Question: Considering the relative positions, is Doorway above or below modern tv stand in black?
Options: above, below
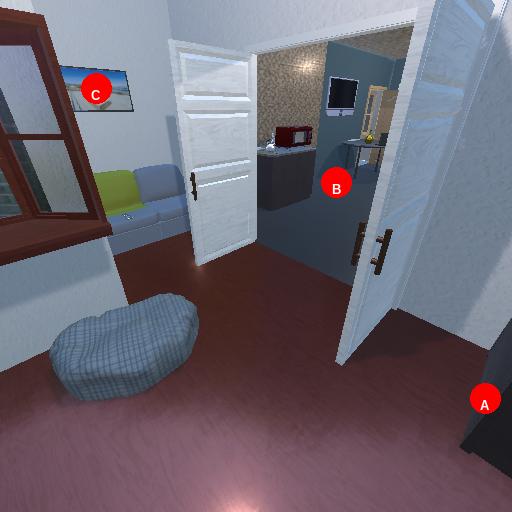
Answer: above